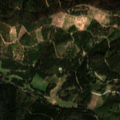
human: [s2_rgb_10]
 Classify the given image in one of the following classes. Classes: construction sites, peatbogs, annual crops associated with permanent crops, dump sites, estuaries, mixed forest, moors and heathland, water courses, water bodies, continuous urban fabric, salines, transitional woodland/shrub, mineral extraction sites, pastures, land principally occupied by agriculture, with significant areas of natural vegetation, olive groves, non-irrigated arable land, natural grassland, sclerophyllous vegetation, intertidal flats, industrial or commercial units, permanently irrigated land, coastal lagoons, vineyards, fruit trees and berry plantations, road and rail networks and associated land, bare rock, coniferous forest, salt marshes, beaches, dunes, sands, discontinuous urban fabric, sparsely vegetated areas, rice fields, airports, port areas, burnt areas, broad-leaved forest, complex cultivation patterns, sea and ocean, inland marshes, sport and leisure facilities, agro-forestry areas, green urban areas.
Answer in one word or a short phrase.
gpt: pastures, coniferous forest, mixed forest